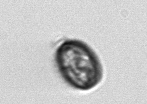
Label: Thalassiosira